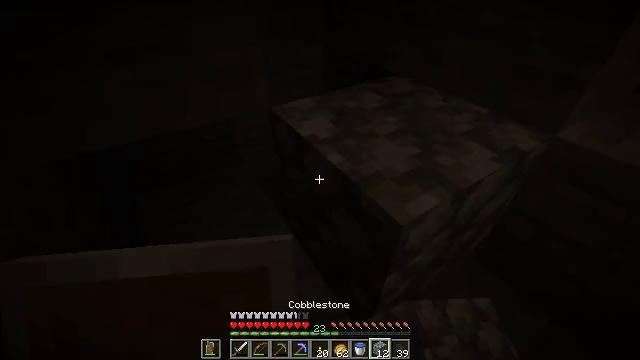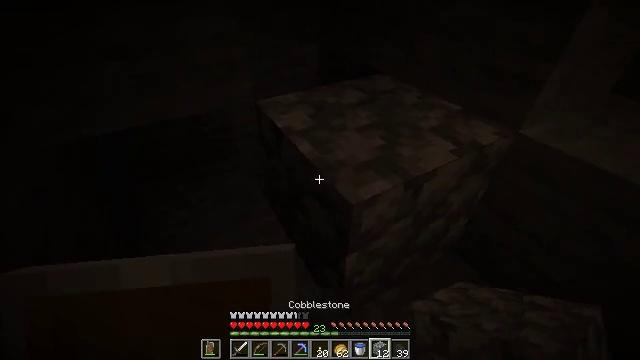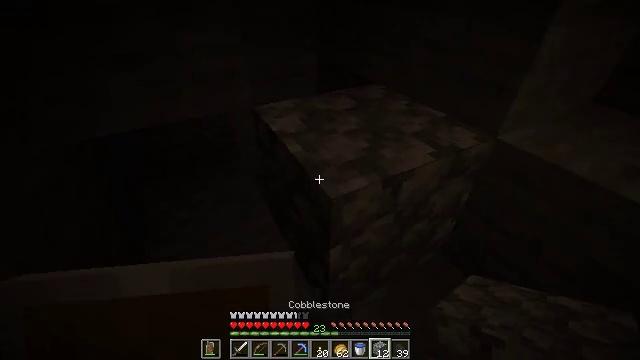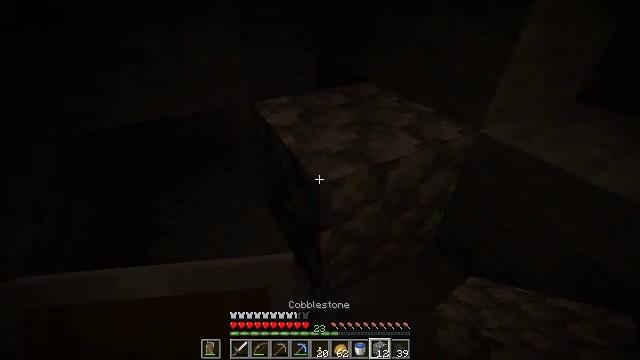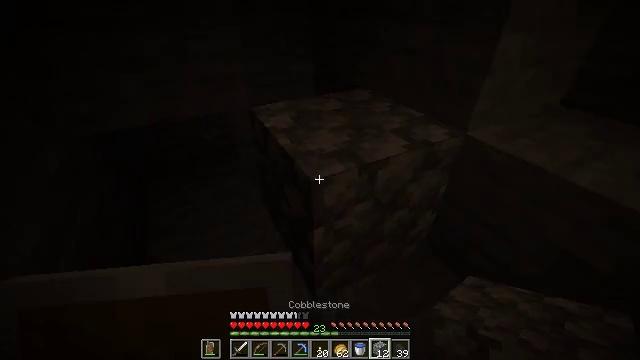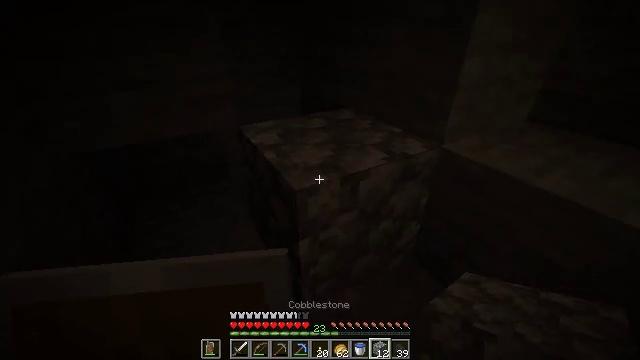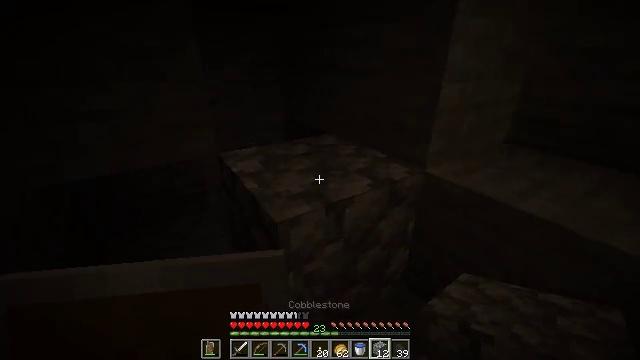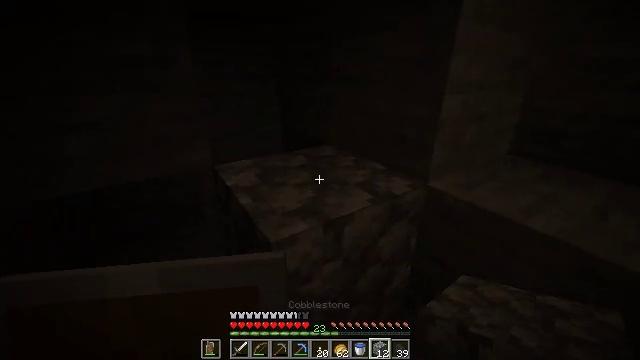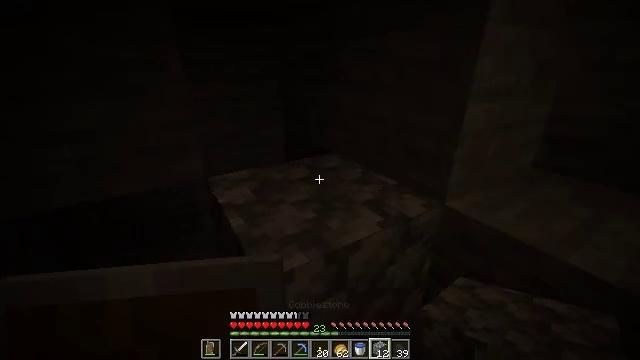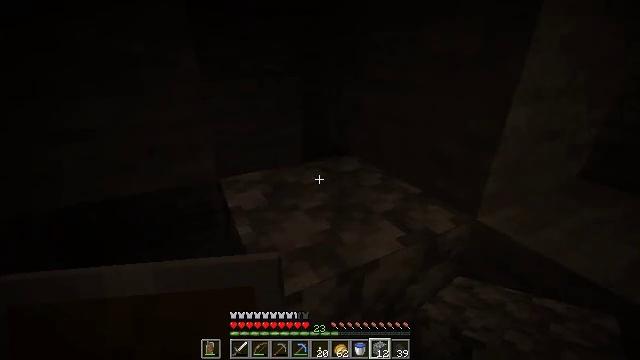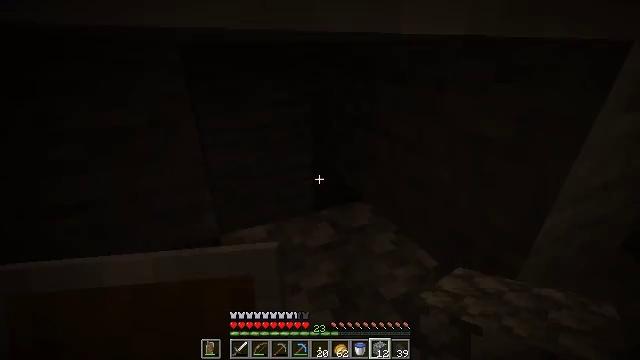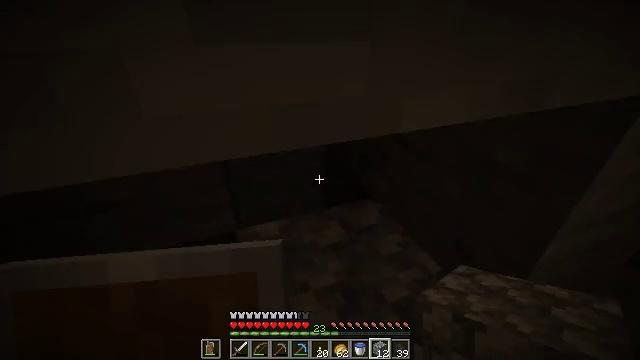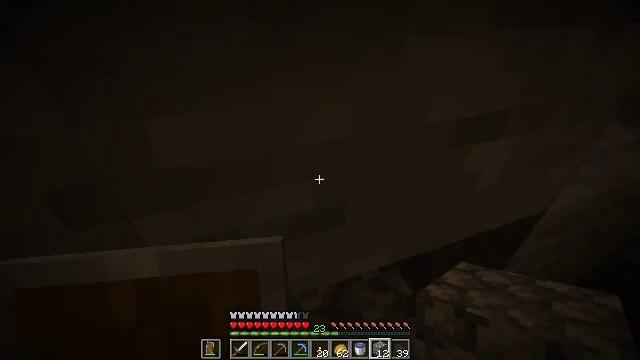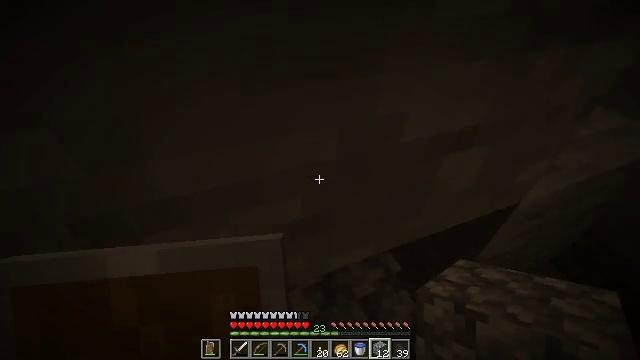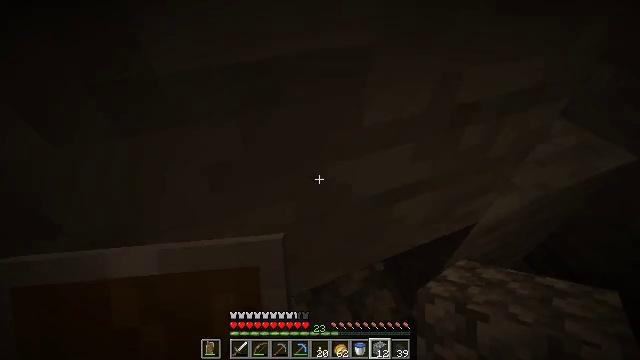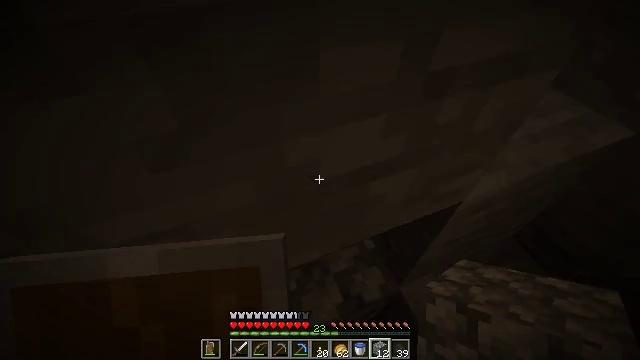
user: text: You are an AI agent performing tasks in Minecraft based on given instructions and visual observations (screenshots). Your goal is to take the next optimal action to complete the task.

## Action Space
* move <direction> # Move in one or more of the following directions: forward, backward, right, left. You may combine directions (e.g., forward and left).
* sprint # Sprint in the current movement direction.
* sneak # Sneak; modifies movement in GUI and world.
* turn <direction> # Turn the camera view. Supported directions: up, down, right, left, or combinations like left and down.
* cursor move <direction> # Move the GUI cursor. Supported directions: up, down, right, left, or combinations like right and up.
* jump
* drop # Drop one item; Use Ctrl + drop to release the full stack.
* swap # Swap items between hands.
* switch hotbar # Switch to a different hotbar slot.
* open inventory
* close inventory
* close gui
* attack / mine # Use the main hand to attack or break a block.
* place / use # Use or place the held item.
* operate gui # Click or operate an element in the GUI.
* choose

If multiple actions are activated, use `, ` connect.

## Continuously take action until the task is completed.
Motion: motion action
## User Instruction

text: Gather materials such as cobblestone.
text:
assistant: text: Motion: move back and move right, turn left
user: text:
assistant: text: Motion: move back, turn left and up
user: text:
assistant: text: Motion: no_op
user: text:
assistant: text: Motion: turn up
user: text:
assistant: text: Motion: turn right and up
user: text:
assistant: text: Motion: move forward, turn right and up
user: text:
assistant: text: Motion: move forward, turn up
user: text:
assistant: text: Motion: move forward, turn left
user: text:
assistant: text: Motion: move forward, turn left
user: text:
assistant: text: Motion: move forward, turn left and down, jump
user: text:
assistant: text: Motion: move forward, turn left and down, jump
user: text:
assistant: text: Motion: move forward, turn down, jump
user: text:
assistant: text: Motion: move forward, turn down, jump
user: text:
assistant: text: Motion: move forward, turn down, jump
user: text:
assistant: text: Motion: move forward and move left, turn down
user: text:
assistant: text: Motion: move forward and move left, turn right and down
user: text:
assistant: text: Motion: move forward
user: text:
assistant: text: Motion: no_op
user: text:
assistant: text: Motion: no_op
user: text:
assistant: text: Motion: turn left and up
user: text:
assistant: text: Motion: move forward, turn left and up
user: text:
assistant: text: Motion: move forward and move left, turn left and up
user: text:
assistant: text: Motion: move forward and move left
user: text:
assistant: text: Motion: move left
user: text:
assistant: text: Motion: move left
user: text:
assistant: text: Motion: move left, turn right
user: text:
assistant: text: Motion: no_op
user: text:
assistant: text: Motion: switch to hotbar 3
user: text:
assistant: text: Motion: switch to hotbar 3
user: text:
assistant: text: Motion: turn right and down, switch to hotbar 3